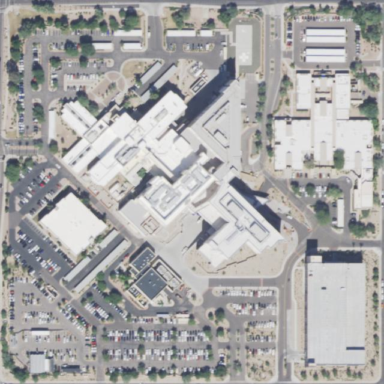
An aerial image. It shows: Healthcare facility identified as hospital.